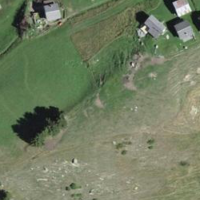
EUNIS habitat code: 26
Species observed at this site:
Primula veris